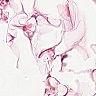
Metastatic tissue present: no